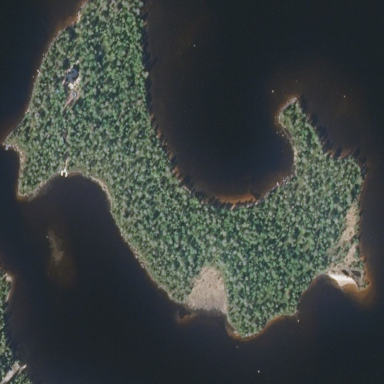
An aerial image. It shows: Islet.